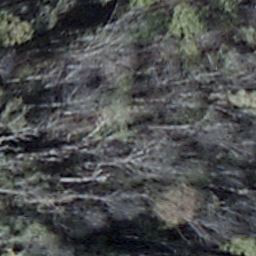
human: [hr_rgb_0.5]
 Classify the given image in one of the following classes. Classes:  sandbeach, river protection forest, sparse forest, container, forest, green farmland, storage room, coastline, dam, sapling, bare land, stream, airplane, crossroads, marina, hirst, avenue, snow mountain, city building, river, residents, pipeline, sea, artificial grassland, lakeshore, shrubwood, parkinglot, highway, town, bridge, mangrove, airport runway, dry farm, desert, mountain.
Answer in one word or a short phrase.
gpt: shrubwood